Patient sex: M
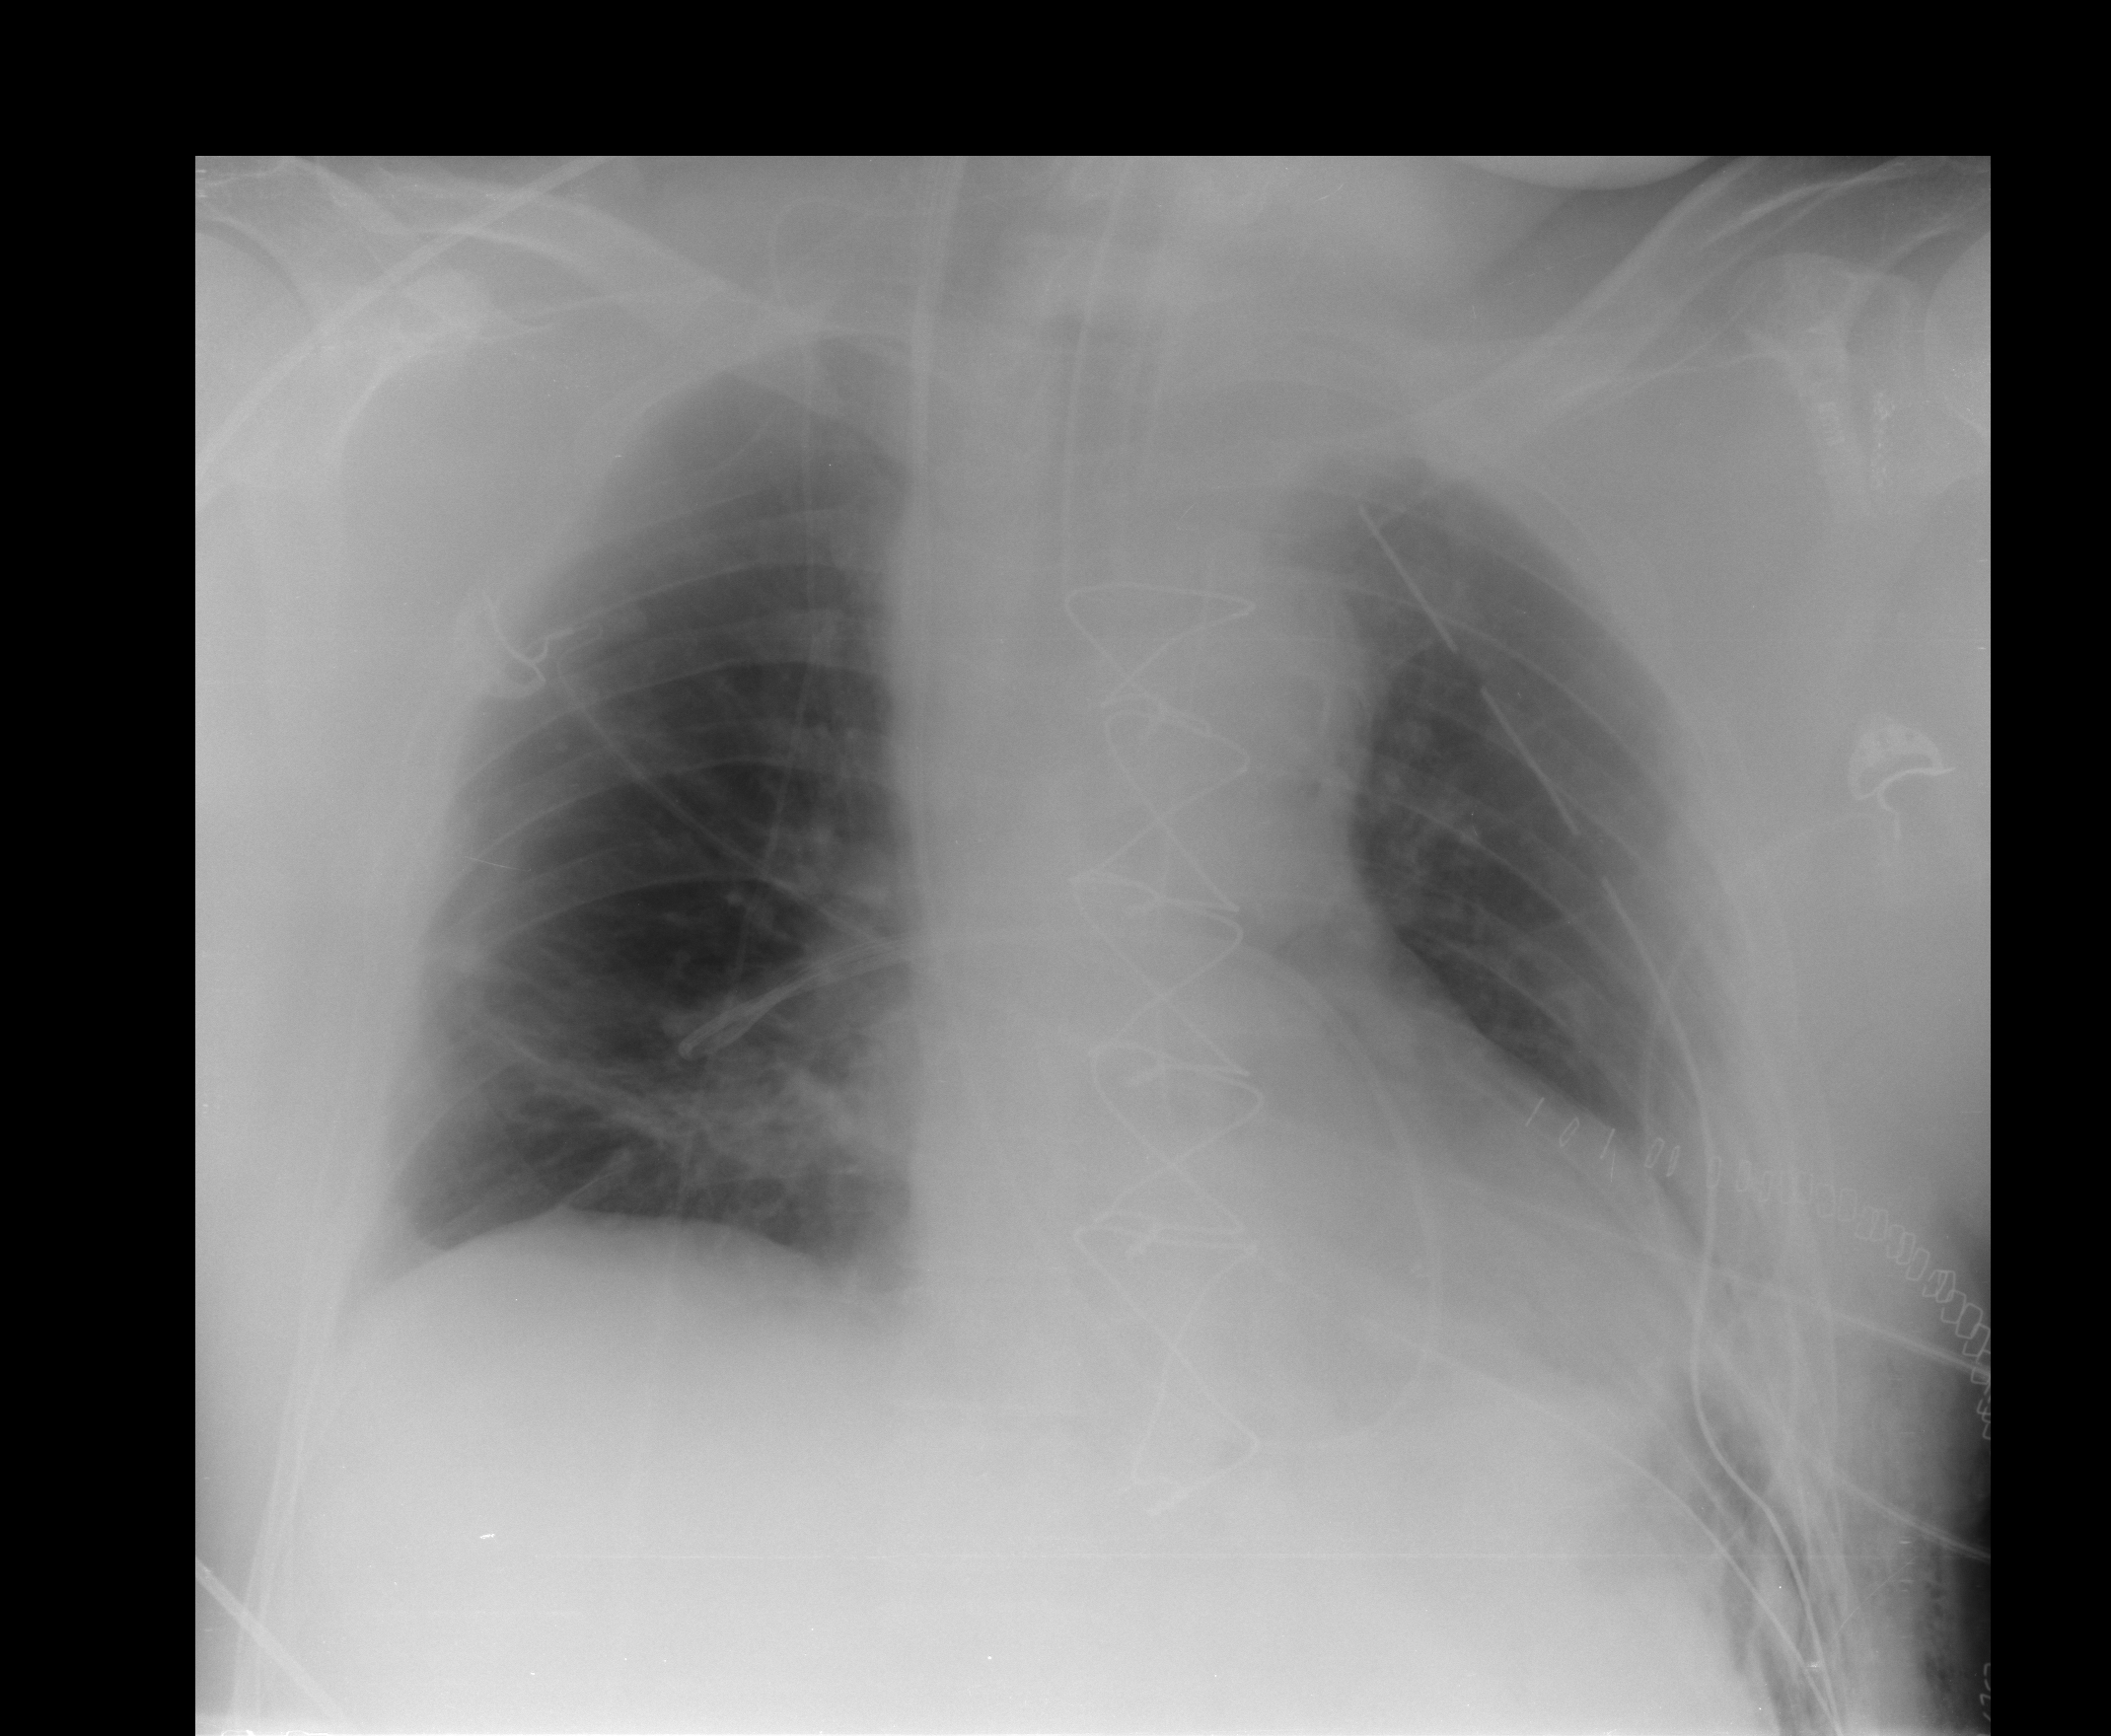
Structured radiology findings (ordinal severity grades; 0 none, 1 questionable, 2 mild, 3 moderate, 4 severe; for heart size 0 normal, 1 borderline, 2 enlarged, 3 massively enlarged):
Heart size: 0
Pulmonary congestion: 0
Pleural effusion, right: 0
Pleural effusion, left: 0
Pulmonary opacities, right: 0
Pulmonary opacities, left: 0
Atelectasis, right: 0
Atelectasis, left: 1